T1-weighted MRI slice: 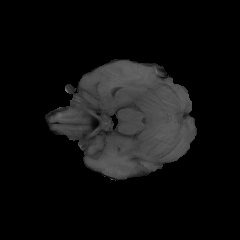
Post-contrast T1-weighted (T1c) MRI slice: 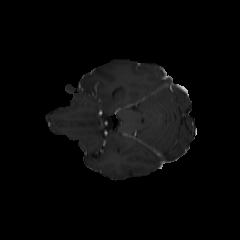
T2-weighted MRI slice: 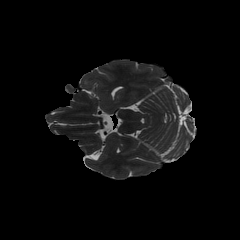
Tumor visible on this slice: no